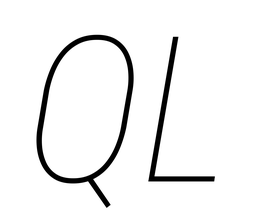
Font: Roboto-Italic_Condensed_Thin_Italic